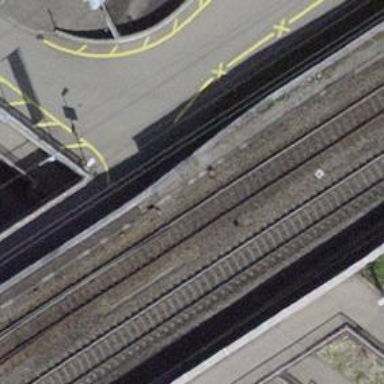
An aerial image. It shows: Railway bridge with electrified contact line. There is one track on the bridge.